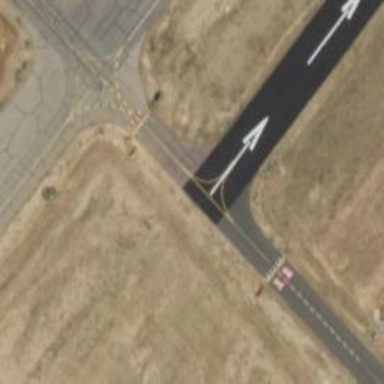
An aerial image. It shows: View of taxiway at the airport.